九年级 · 画法几何学
(本题8分)（2021$cdot$浙江杭州$cdot$九年级期末）如图所示，$BC$是$odotO$的直径，$ADperpBC$,垂足为$D,AB=AF,BF$和$AD$相交于$E$,求证:$BE=AE$.
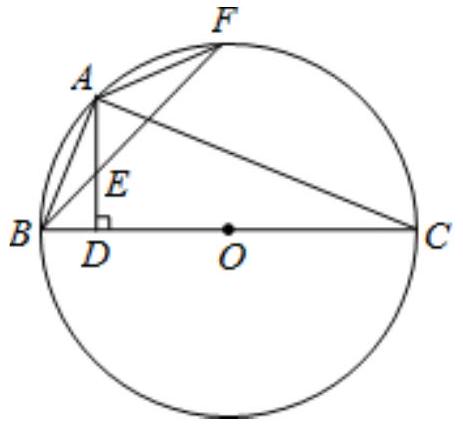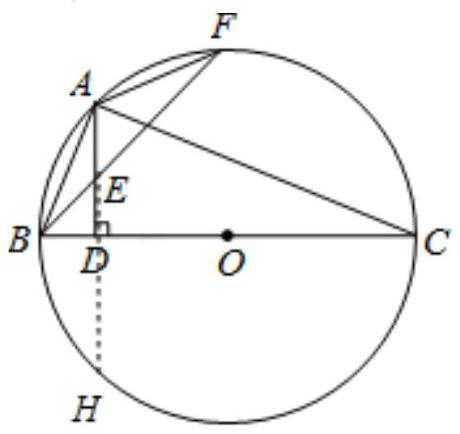
答案: 见解析
解析: 【分析】延长$AD$交$odotO$于$H$,如图,利用$AB=AF$得到$AB=AF$,再根据垂径定理得$AB=BH$,所以$BH=AF$,则根据圆周角定理得到$angleBAH=angleABF$,然后根据等腰三角形的判定可得到结论.【详解】证明：延长$AD$交$odotO$于$H$,如图,$becauseAB=AF$,$thereforeAB=AF$,$becauseADperpBC$,$thereforeAB=BH$,$thereforeBH=AF$,$thereforeangleBAH=angleABF$,$thereforeAE=BE$.【点睛】本题考查了垂径定理：垂直于弦的直径平分这条弦，并且平分弦所对的两条弧。也考查了圆周角定理.